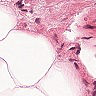
Metastatic tissue present: no